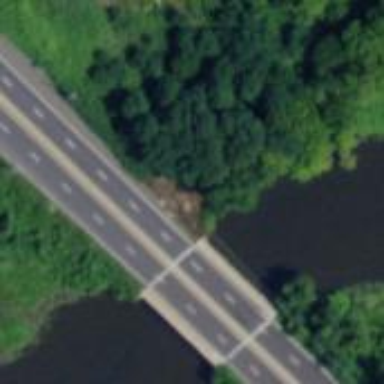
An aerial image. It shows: Trunk highway bridge.